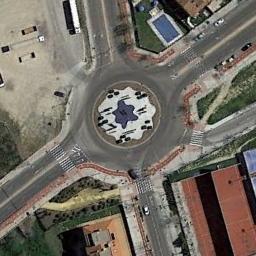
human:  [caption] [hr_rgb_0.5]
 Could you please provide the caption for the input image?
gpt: There are several buildings of different shapes and sizes around the roundabout .

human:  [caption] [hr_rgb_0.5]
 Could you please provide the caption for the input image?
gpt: The roundabout connects five roads and some buildings are next to the roundabout .

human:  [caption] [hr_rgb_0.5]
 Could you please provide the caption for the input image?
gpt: The roundabout is on the grass next to buildings .

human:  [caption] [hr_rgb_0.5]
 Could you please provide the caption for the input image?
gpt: There are several moving vehicles on the road at the roundabout, There are several buildings and some trees and some lawns around the roundabout .

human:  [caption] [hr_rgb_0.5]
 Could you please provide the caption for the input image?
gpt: There are some buildings and green lawns beside the roundabout .